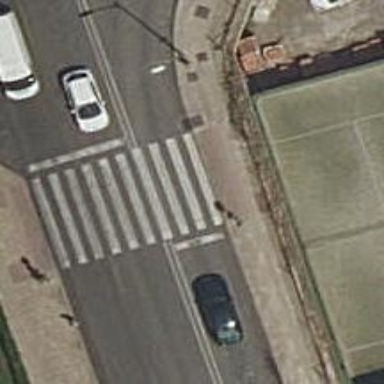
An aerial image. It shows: Road with traffic signals at crossing.